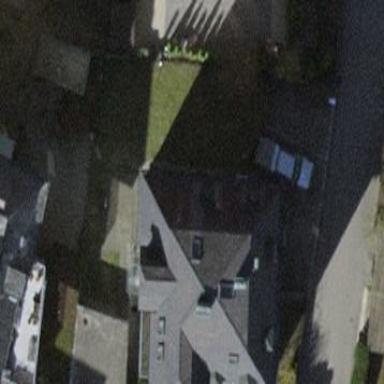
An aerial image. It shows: Quadruple saltbox roof shape on apartment building.